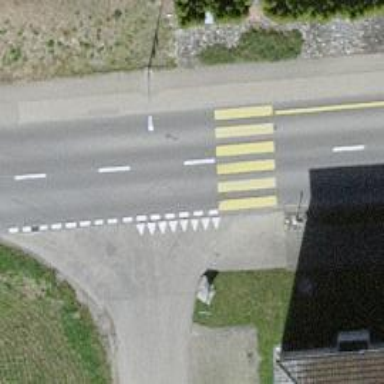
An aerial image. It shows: Tertiary road with separate sidewalks on both sides.